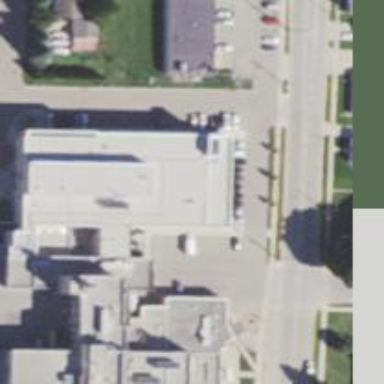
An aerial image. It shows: Healthcare clinic is depicted in the image.